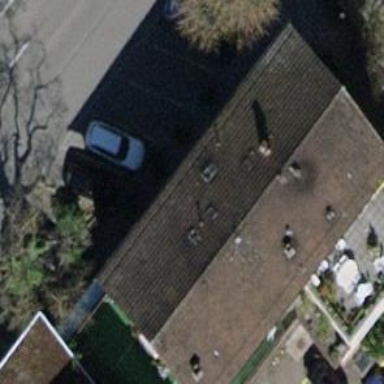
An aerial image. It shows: Cafe.